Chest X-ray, PA view. Patient: 23 years old, sex M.
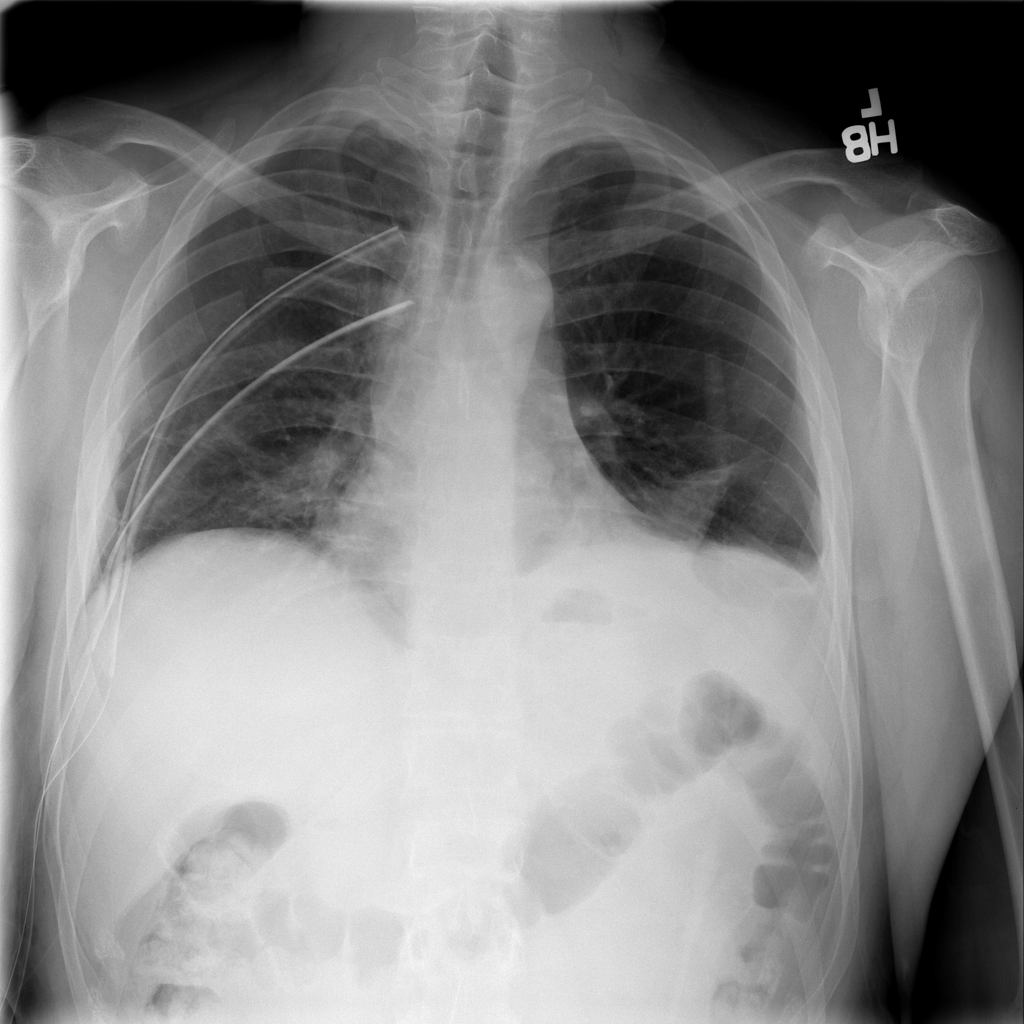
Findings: Atelectasis